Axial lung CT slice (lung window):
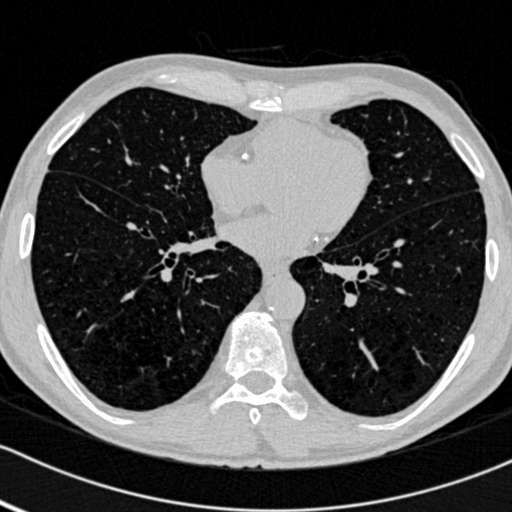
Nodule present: no